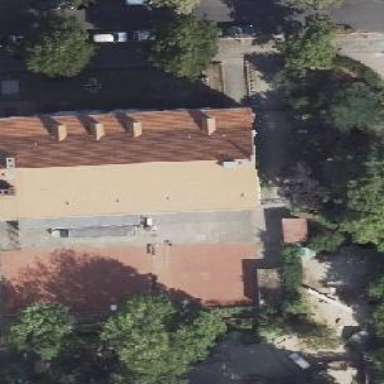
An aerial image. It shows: Kindergarten.